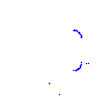
Particle: kaon